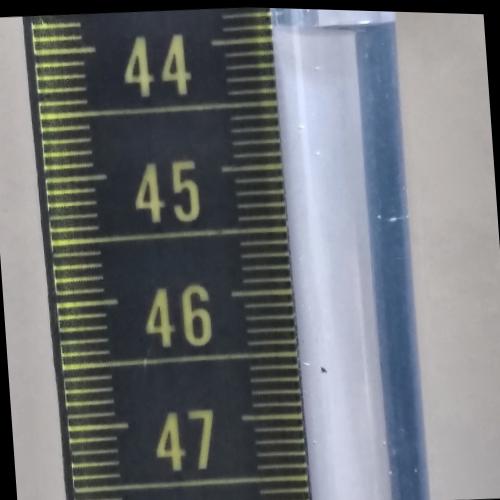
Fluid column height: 43.9 cm